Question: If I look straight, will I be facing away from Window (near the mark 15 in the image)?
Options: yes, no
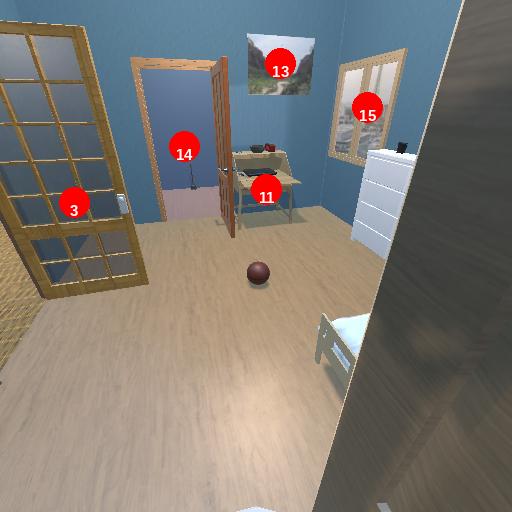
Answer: yes